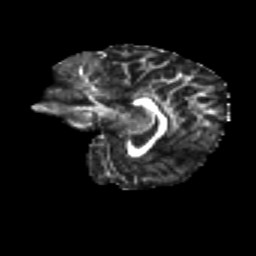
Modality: FA
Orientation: sagittal
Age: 9
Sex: female
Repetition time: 9.512 s
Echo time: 0.089 s